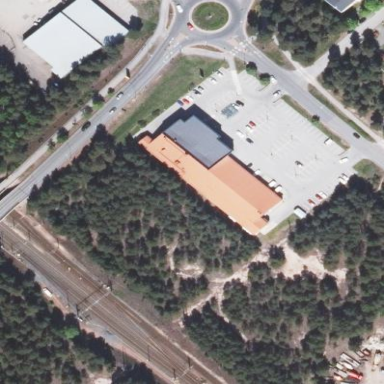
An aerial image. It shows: Retail building housing supermarket.